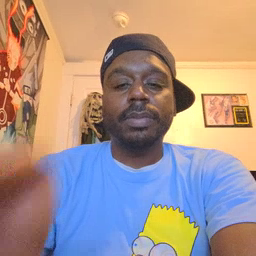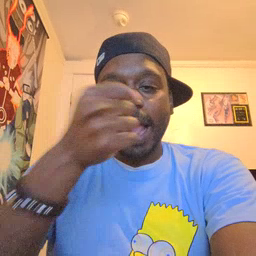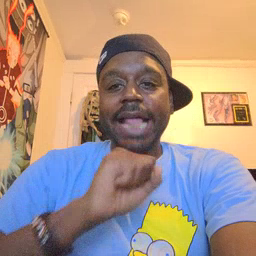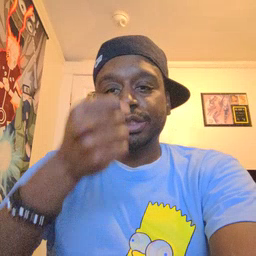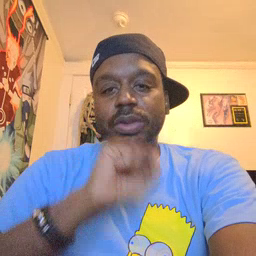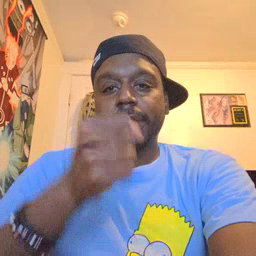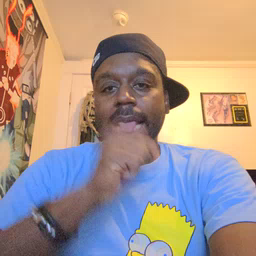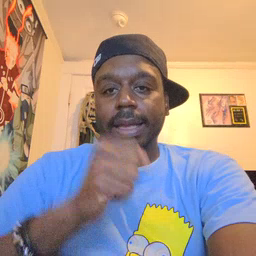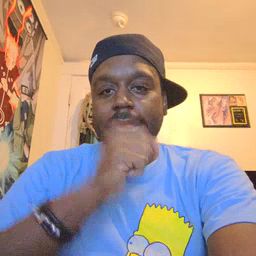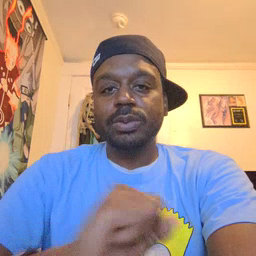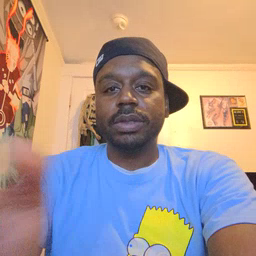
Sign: icecream